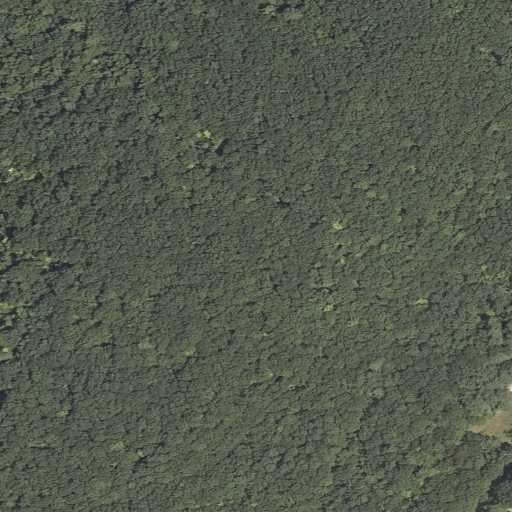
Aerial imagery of mountain in Maine named Dressers Mountain containing deciduous forest, mixed forest, open development, evergreen forest, and low intensity development